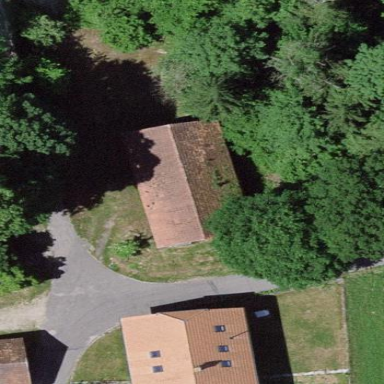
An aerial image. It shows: Rural barn.